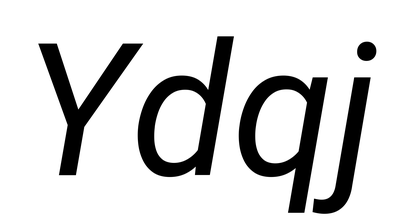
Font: Roboto-Italic_Italic